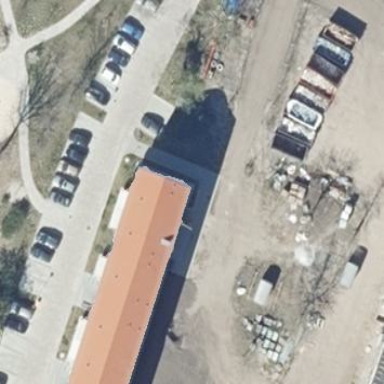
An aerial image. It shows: Parking area with surface.